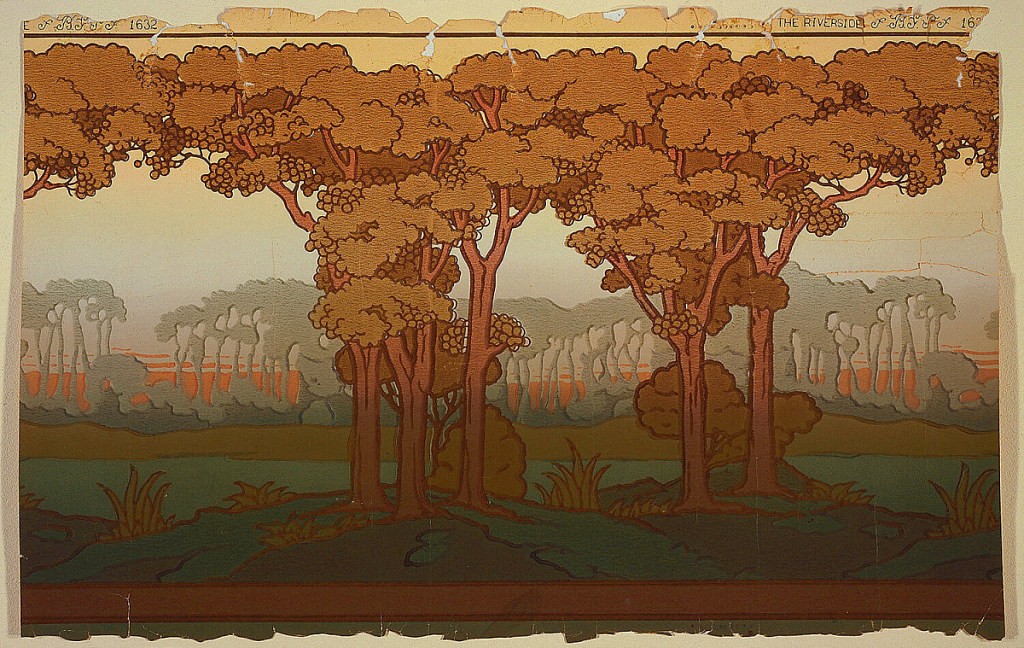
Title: The Riverside
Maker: Becker, Smith & Page, Inc., founded 1899
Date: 1905–15
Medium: Machine-printed on paper
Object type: Frieze
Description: Landscape frieze, with two clusters of trees in foreground, and large clusters of trees in background, printed in silhouette. Printed in shades of greens and browns on ground that shades from light yellow at top to green at bottom.